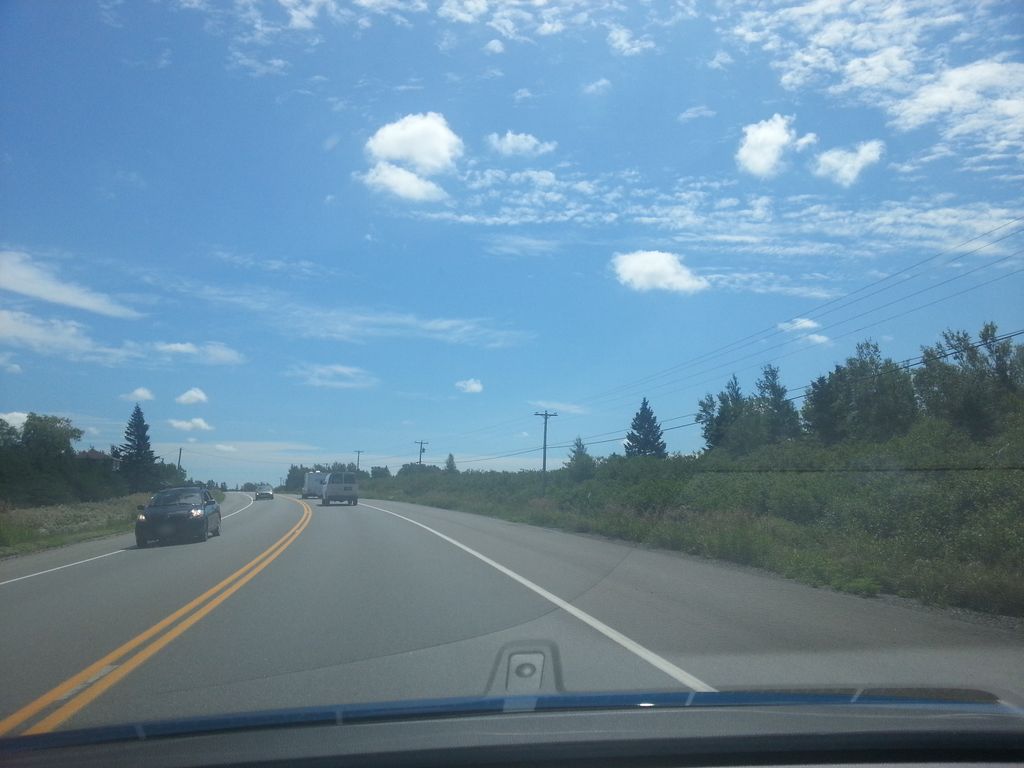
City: charlottetown